Question: I have Create another Website , Store and Store view in magento.

Now I don't know what is the link to the other store view.I want the link or a store switcher that worked well.
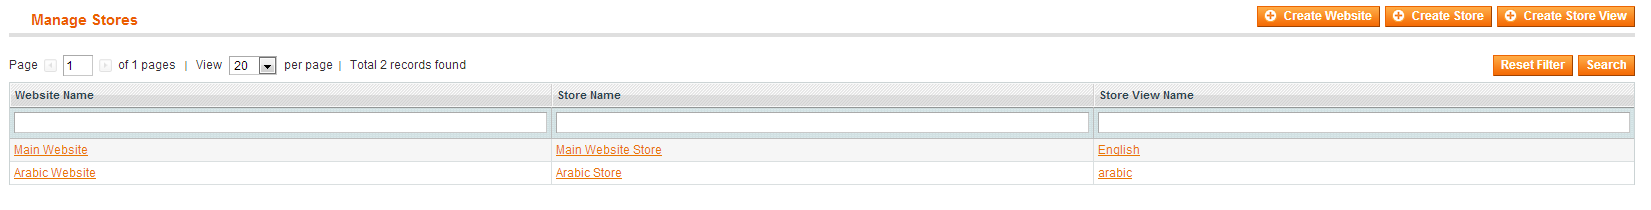
Answer: Check this tutorial. This may be helpful for you.
<URL>
<URL>